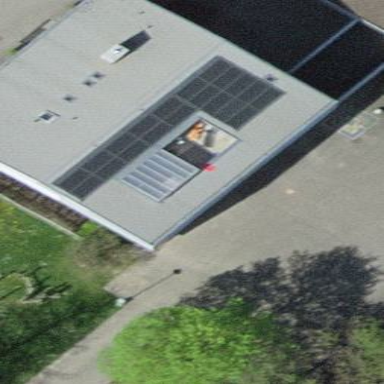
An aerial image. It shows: School building.